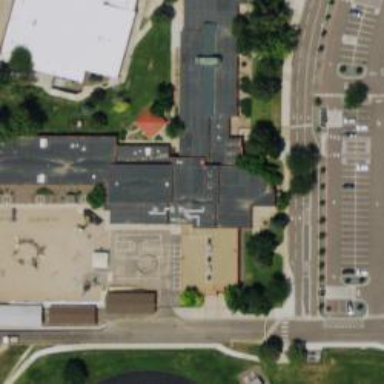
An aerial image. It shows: School building.